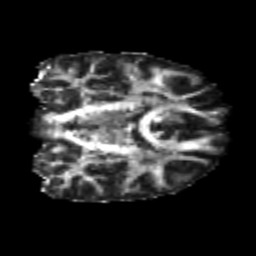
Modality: FA
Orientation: coronal
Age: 23
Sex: male
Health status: healthy
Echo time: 0.074 s